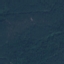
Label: Forest